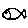
Label: fish